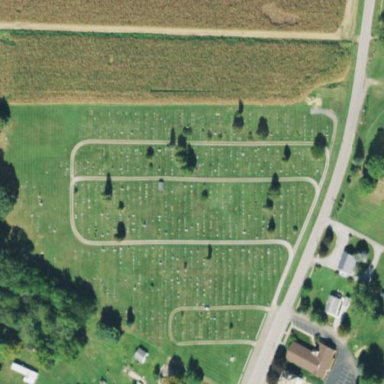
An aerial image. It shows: Cemetery.